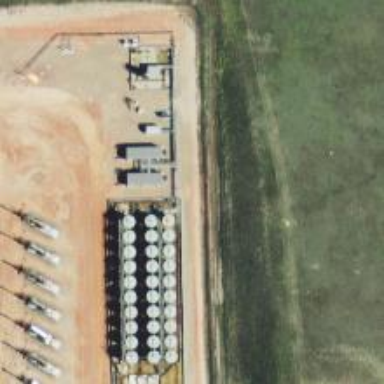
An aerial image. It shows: Storage tank that is man-made.